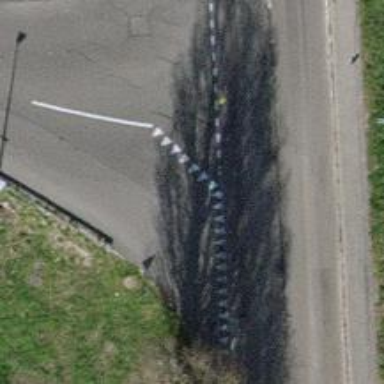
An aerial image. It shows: Road with "give way" sign.